Question: '''
while (rawCode.IndexOf("<a href") != -1)
{
string[] parts = link.Split(new string[] { "./" }, StringSplitOptions.None);
string column = string.Format("Column{0}",1);
dataGridView1.Columns.Add("Link","Links");
for (int i = 0; i < parts.Length; i++)
{
if (parts[i] != "")
{
dataGridView1.Rows.Add((new Object[] { i, parts[i]}));
dataGridView1.Columns.Add("Link", "Name");
dataGridView1.Rows.Add((new Object[] { i, parts[i]}));
//Here i need to insert data into already existing row.
}
}
}
'''
I'm able to create a row dynamically using the above code. But i'm not getting how to insert data into the rows already created. Below image shows the output of above code.

I want to add the data next to cells after link. when i tried to use the same code, new rows are getting created but i want to insert data into rows already created.
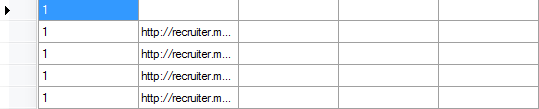
Answer: you can update existing rows like so:
'''
dataTable.Rows[i]["columnNameHere"] = valueYouWantToUse;
'''
alternatively you could input the information in the row BEFORE you add it to the datasource.
'''
DataRow row = dataTable.NewRow();
row["columnName"] = valueYouWantToUse;
//any other information can be put here too, for each column in the row.
dataTable.Rows.Add(row);
if (parts[i] != "")
{
dataGridView1.Rows.Add((new Object[] { i, parts[i]}));
dataGridView1.Columns.Add("Link", "Name");
DataRow row = dataTable.NewRow();
row["Link"] = i.ToString();
row["Name"] = parts[i].ToString();
//here add all your column values for that row in the same manner, then,
dataTable.Rows.Add(row);
}
'''